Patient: sex M, age 80
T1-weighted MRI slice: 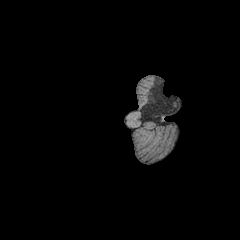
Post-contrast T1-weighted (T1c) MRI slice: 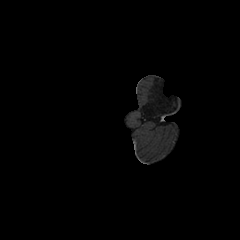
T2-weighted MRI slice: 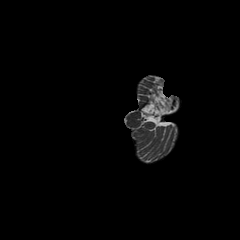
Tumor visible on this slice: no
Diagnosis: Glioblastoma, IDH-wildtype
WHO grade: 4